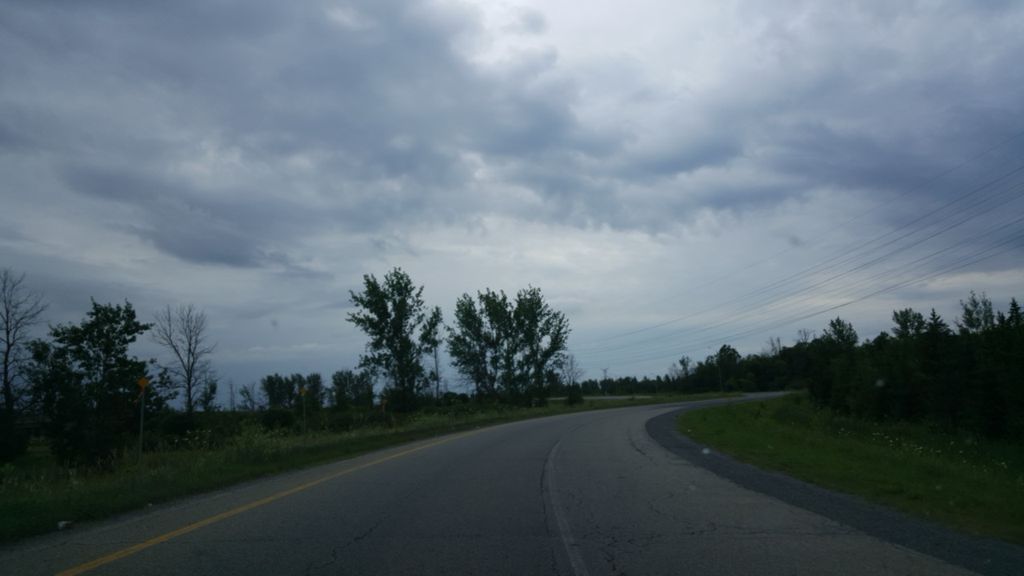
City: ottawa-gatineau